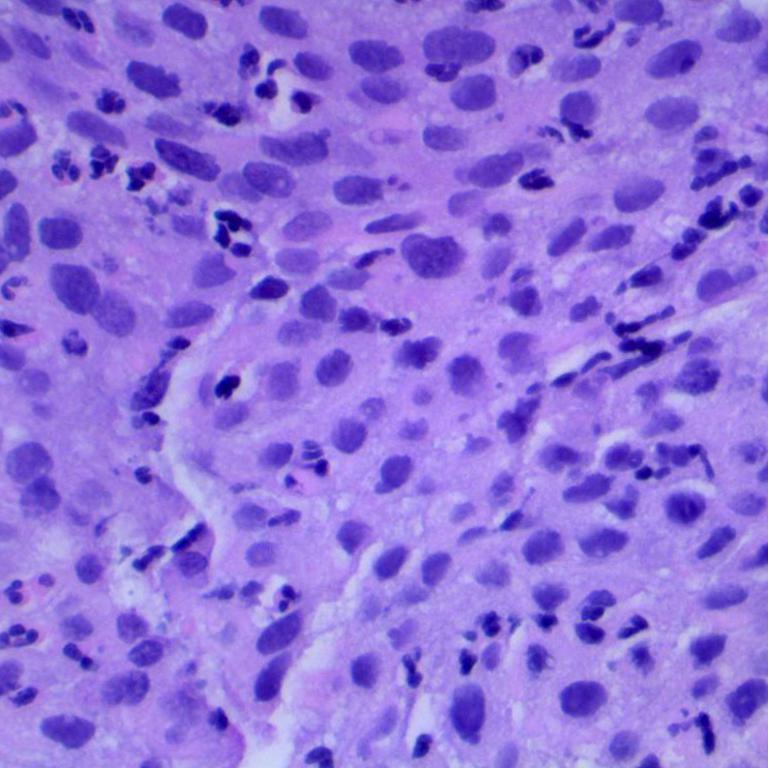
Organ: lung
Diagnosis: squamous carcinomas